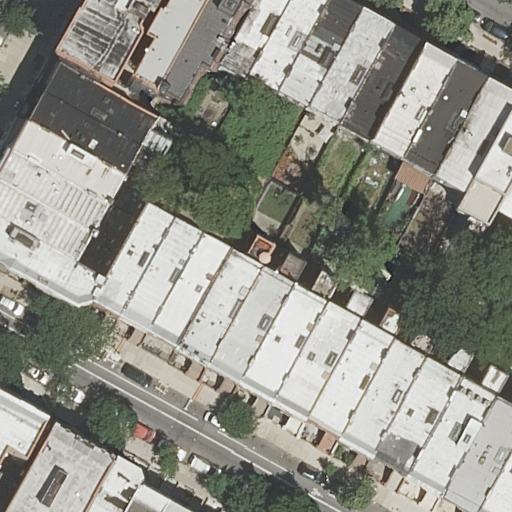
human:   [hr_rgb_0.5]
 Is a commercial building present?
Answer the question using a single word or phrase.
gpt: no

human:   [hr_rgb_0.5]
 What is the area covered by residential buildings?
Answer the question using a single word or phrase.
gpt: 5199m2

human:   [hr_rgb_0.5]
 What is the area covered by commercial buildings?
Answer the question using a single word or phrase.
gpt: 0m2

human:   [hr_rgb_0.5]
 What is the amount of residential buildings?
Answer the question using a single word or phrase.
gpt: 36

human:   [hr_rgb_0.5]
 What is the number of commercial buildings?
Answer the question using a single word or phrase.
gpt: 0

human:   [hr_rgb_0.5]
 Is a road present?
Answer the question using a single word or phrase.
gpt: yes

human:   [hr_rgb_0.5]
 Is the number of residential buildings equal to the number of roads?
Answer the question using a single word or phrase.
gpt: no

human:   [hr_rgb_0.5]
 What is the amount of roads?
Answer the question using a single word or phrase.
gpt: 2

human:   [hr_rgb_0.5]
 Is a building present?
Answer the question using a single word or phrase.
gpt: yes

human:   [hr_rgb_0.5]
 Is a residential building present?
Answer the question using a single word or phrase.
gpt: yes

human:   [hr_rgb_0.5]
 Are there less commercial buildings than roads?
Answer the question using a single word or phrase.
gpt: yes

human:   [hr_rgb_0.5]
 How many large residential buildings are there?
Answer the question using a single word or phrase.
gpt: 0

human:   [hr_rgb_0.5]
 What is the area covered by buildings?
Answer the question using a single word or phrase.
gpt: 5199m2

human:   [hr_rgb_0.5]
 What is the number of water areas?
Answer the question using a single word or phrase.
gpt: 0

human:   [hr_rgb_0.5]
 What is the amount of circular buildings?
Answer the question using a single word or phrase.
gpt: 0

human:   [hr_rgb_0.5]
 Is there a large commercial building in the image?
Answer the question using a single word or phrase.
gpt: no

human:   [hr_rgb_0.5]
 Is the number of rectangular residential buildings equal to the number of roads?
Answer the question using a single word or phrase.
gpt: no

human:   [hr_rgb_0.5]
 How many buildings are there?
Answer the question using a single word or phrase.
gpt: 36

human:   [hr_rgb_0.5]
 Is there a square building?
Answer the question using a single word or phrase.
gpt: no

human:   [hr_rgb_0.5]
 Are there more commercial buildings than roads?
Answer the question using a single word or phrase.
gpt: no

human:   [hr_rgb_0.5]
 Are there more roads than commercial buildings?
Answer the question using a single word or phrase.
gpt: yes

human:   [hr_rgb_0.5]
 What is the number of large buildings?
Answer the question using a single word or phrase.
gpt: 0

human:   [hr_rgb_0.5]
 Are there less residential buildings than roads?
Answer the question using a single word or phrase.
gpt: no

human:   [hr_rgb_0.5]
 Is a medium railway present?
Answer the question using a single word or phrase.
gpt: no

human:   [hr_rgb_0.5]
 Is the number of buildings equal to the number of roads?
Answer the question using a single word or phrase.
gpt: no

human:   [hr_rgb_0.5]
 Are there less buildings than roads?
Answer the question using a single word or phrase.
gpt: no

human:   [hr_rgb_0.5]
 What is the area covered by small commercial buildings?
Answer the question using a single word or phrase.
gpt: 0m2

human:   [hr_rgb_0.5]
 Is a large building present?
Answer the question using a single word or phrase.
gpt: no

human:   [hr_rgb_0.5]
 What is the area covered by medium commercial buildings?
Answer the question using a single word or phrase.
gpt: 0m2

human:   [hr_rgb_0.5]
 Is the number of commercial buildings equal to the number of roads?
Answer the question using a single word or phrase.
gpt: no

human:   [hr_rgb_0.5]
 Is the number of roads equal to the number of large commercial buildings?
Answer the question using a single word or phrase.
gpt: no

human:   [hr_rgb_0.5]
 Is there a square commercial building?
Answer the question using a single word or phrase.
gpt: no

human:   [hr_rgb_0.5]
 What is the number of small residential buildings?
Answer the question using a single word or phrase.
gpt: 7

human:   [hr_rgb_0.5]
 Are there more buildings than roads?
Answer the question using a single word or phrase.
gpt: yes

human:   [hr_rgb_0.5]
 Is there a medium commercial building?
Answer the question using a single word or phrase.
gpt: no

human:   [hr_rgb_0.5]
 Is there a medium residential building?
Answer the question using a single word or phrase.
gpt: yes

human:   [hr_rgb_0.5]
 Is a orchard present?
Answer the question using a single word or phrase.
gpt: no

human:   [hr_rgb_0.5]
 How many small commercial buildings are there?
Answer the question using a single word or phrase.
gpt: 0

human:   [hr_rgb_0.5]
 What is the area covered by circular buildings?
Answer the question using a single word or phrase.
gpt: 0m2

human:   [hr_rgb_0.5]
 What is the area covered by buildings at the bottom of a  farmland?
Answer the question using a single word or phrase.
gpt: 0m2

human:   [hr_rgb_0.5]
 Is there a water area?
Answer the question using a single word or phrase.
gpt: no

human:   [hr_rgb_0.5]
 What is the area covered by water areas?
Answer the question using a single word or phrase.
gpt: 0m2

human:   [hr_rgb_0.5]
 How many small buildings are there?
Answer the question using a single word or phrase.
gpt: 7

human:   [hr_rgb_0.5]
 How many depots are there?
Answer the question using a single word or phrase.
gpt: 0

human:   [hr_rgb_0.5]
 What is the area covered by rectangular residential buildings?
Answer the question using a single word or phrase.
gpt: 3067m2

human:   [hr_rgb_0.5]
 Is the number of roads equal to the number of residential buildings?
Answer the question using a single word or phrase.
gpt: no

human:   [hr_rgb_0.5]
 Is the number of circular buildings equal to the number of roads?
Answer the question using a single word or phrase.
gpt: no

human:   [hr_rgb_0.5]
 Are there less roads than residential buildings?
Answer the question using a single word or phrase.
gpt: yes

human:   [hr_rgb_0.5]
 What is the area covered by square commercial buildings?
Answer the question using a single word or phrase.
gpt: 0m2

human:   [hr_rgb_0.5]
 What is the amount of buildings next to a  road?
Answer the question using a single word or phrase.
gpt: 36

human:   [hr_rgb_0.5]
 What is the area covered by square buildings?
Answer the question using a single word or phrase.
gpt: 0m2

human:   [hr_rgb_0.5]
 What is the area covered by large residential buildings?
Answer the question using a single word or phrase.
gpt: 0m2

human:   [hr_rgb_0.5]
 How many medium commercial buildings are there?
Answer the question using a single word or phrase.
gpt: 0

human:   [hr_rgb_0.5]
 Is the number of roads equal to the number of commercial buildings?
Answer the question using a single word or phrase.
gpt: no

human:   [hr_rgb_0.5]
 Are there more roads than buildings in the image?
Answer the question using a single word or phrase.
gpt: no

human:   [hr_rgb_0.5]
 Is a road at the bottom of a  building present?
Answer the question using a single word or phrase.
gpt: yes

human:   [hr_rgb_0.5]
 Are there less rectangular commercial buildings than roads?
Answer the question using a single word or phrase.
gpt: yes

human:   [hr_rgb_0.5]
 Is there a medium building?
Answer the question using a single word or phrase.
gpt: yes

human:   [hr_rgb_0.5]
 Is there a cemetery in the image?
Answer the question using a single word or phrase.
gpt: no

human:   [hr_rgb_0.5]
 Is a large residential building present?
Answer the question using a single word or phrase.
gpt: no

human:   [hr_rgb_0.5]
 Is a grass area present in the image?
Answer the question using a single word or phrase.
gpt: no

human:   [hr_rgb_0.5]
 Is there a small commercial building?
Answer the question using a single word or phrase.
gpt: no

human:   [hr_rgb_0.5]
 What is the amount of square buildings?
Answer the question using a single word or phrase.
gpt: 0

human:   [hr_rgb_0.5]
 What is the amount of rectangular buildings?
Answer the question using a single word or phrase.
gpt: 24